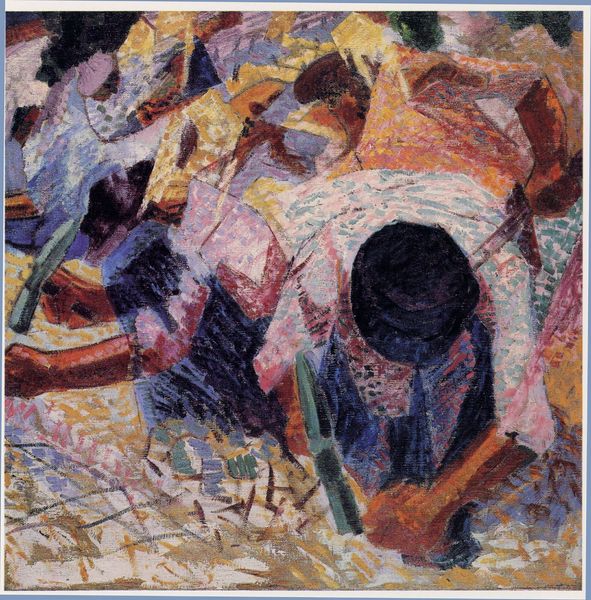
Titel: I selciatori, Die Straßenpflasterer
Künstler: Umberto Boccioni
Standort: New York (New York)
Institution: Collection Lydia Winston Malbin
Schlagwörter: blau, gemälde, hand, kopf, mann, vogel, wasser, weiß, aquarell, frauen, gelb, grün, kubismus, kubistisch, menschen, ocker, bewegung, braun, bunt, frau, grau, hut, hüte, kleid, kleider, kreide, männer, orange, pastell, rücken, schwarz, strasse, blick, rot, beige, expressionismus, malerei, meschen, muster, hemd, hose, arm, arme, bluse, stein, taube, hände, erde, feld, hügel, natur, boden, gold, haare, pflanzen, gebeugt, rosa, arbeit, bauern, kreis, pferd, rund, garten, kopfbedeckung, schrift, ansicht, arbeiten, arbeiterinnen, ernte, warm, abstrakt, farben, fels, modern, farbe, formen, lila, violett, linien, weis, arbeiter, handarbeit, kopftuch, striche, leuchten, abstrahiert, oben, punkte, wei, waschen, futurismus, hacken, bücken, futuristisch, form, vorgebeugt, tupfen, wirr, kunst, pinselstrich, gestalten, ecken, beugen, kreuze, werkzeug, frontalansicht, hammer, hämmern, gebückt, hahn, hosenträger, bei der arbeit, geometrie, quadrat, blauer reiter, hacke, demut, pointillismus, pointelismus, steinbruch, strassenpflaster, spitzhacke, wäscherin, kreuzungen, eile, boccioni, interpretation, bocioni, erntehelfer, meißel, meisel, mühsal, umberto, neigend, steinarbeit, 1920, 461